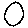
Label: circle